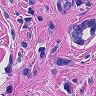
Metastatic tissue present: yes